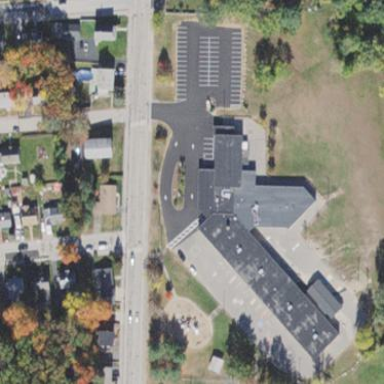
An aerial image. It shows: School building.